Field crop: maize
Growth stage: 1
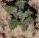
Species: chenopodium